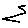
Label: zigzag